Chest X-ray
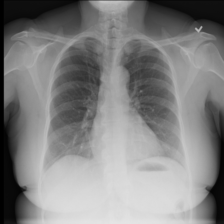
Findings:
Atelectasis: negative
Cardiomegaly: negative
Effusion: negative
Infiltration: negative
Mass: negative
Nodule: negative
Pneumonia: negative
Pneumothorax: negative
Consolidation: negative
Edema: negative
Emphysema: negative
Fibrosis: negative
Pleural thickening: negative
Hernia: negative